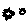
Label: sun